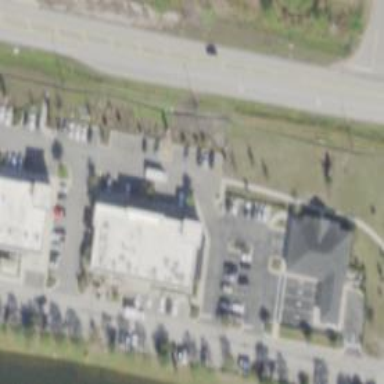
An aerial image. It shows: Veterinary facility.